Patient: sex M, age 44
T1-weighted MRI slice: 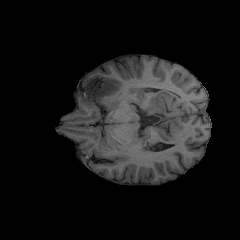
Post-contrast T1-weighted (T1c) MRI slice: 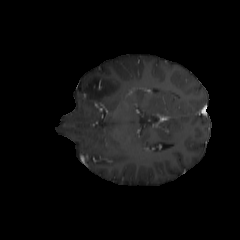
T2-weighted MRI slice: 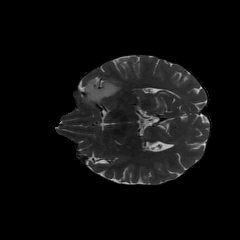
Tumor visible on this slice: yes
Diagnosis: Astrocytoma, IDH-mutant
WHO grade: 2